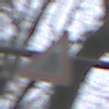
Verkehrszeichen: EinseitigVerengteFahrbahnRechts
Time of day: Midday
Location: Outdoor (Nature)
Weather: Overcast
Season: Autumn
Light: Natural